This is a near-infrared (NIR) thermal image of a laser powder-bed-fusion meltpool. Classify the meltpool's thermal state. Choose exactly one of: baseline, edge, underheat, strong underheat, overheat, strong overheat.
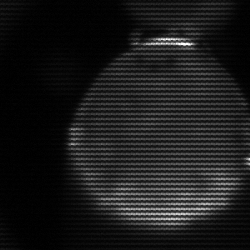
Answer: edge